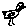
Label: bird